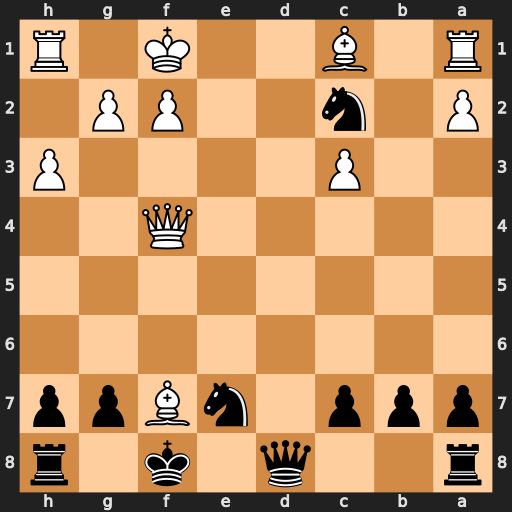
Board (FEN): r2q1k1r/ppp1nBpp/8/8/5Q2/2P4P/P1n2PP1/R1B2K1R
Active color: b
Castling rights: -
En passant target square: -
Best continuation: Qd1#